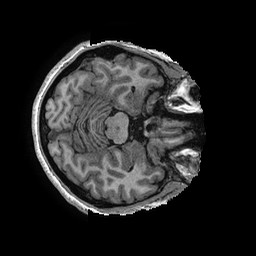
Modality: T1w
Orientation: axial
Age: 50
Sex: female
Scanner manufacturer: ge
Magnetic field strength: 3 T
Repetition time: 0.006952 s
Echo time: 0.00292 s